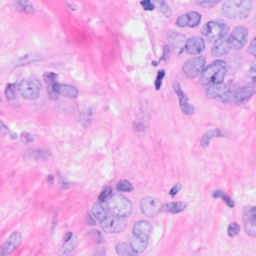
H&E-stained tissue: Breast